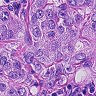
Metastatic tissue present: yes